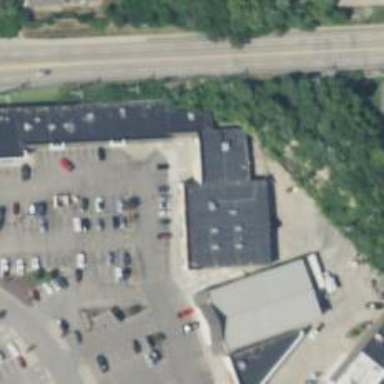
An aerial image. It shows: Post office.